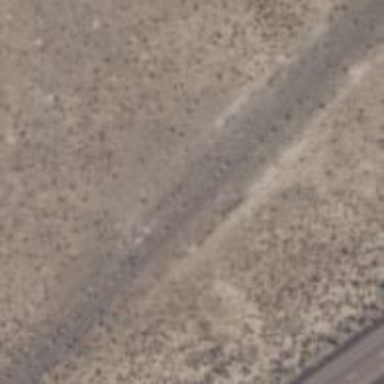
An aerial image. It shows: Abandoned road.